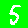
Digit: 5